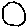
Label: moon